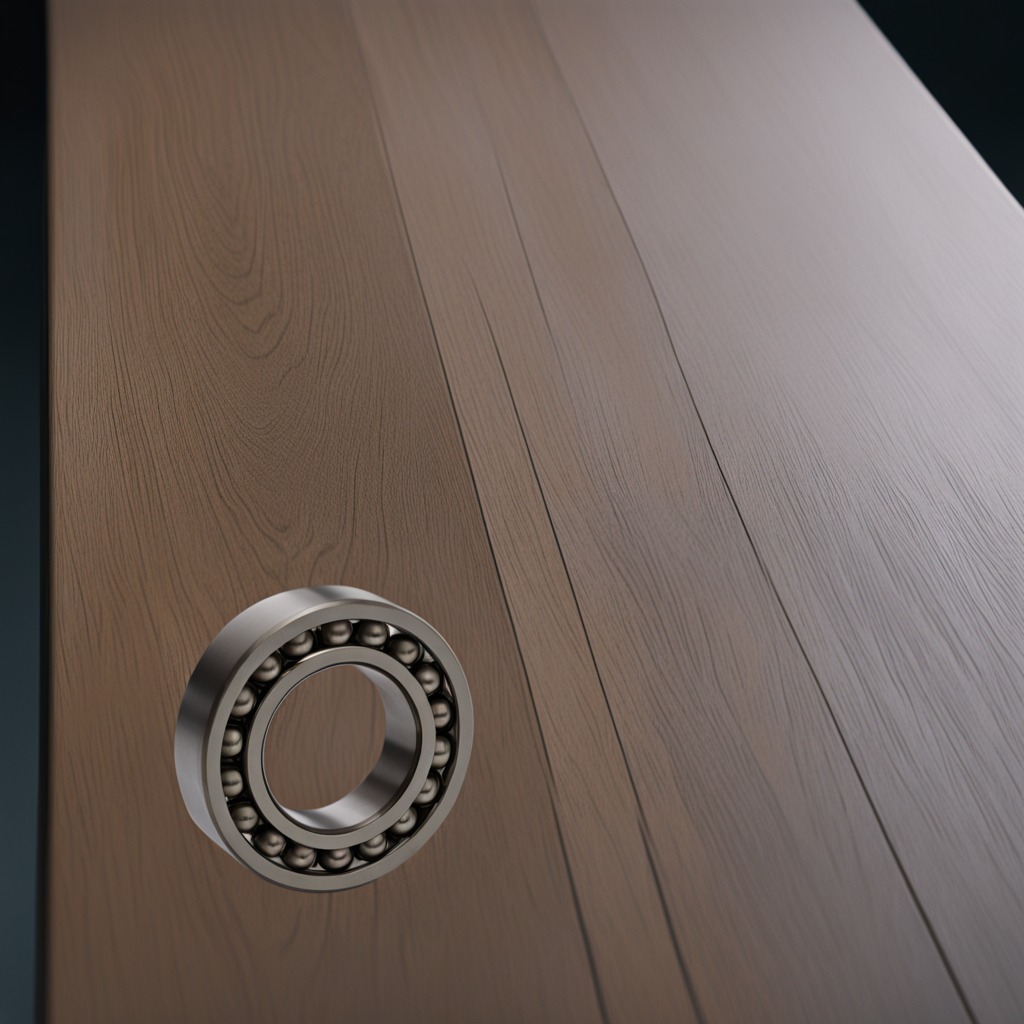
A metal ball bearing lies on a table with faint burn marks in a small garage at twilight.